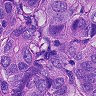
Metastatic tissue present: yes